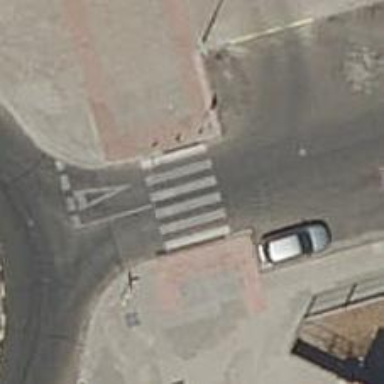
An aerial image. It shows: Uncontrolled crossing on the road.